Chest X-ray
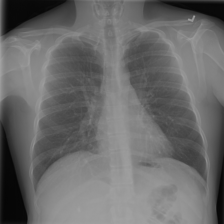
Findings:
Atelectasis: negative
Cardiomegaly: negative
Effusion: negative
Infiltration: negative
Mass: negative
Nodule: negative
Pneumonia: negative
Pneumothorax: negative
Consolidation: negative
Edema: negative
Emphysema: negative
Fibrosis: negative
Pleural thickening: negative
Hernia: negative